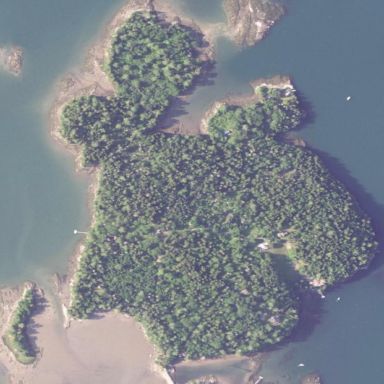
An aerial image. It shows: Islet located along the natural coastline.